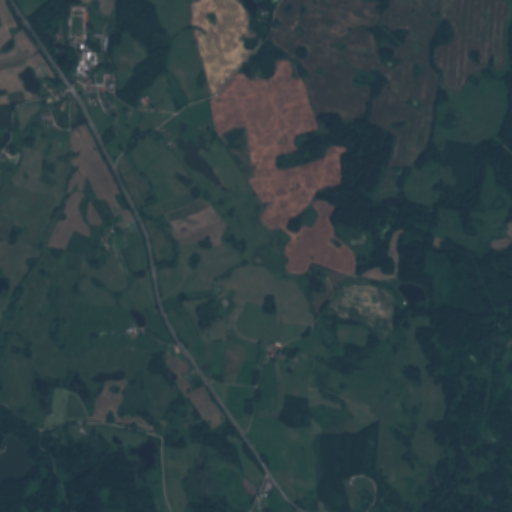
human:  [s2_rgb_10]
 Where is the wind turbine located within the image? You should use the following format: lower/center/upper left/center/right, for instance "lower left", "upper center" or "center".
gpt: The wind turbine is located in the lower right of the image.
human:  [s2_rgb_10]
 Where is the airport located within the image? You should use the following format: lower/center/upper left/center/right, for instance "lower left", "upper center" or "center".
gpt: There is no airport in the image.